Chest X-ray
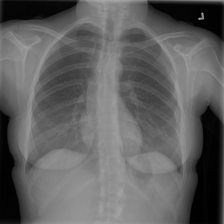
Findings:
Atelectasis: negative
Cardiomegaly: negative
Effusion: negative
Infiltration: positive
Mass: negative
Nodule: negative
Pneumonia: negative
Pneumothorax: negative
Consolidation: negative
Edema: negative
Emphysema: negative
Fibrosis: negative
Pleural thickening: negative
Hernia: negative